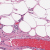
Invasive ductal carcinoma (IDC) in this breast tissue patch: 0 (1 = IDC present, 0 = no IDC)